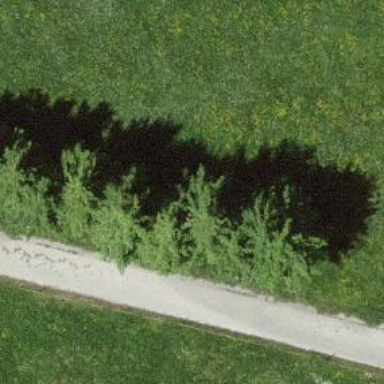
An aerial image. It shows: Row of trees in natural setting.